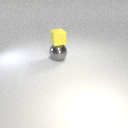
small yellow rubber cube above large gray metal sphere